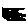
Label: car